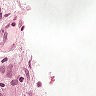
Metastatic tissue present: yes